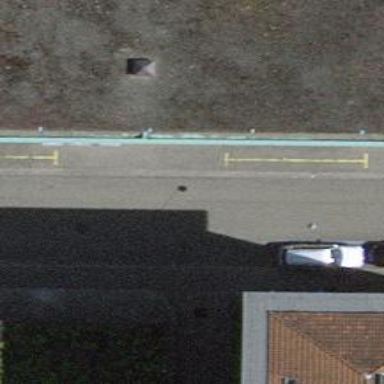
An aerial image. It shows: Residential road with asphalt surface. There are sidewalks on both sides of the road.